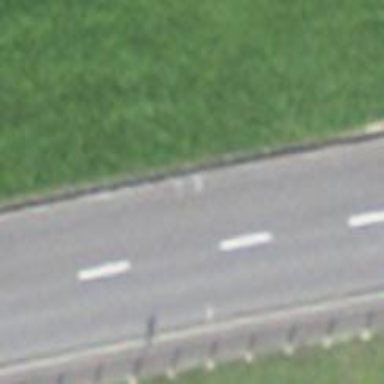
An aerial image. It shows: Asphalt road classified as primary highway.